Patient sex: F
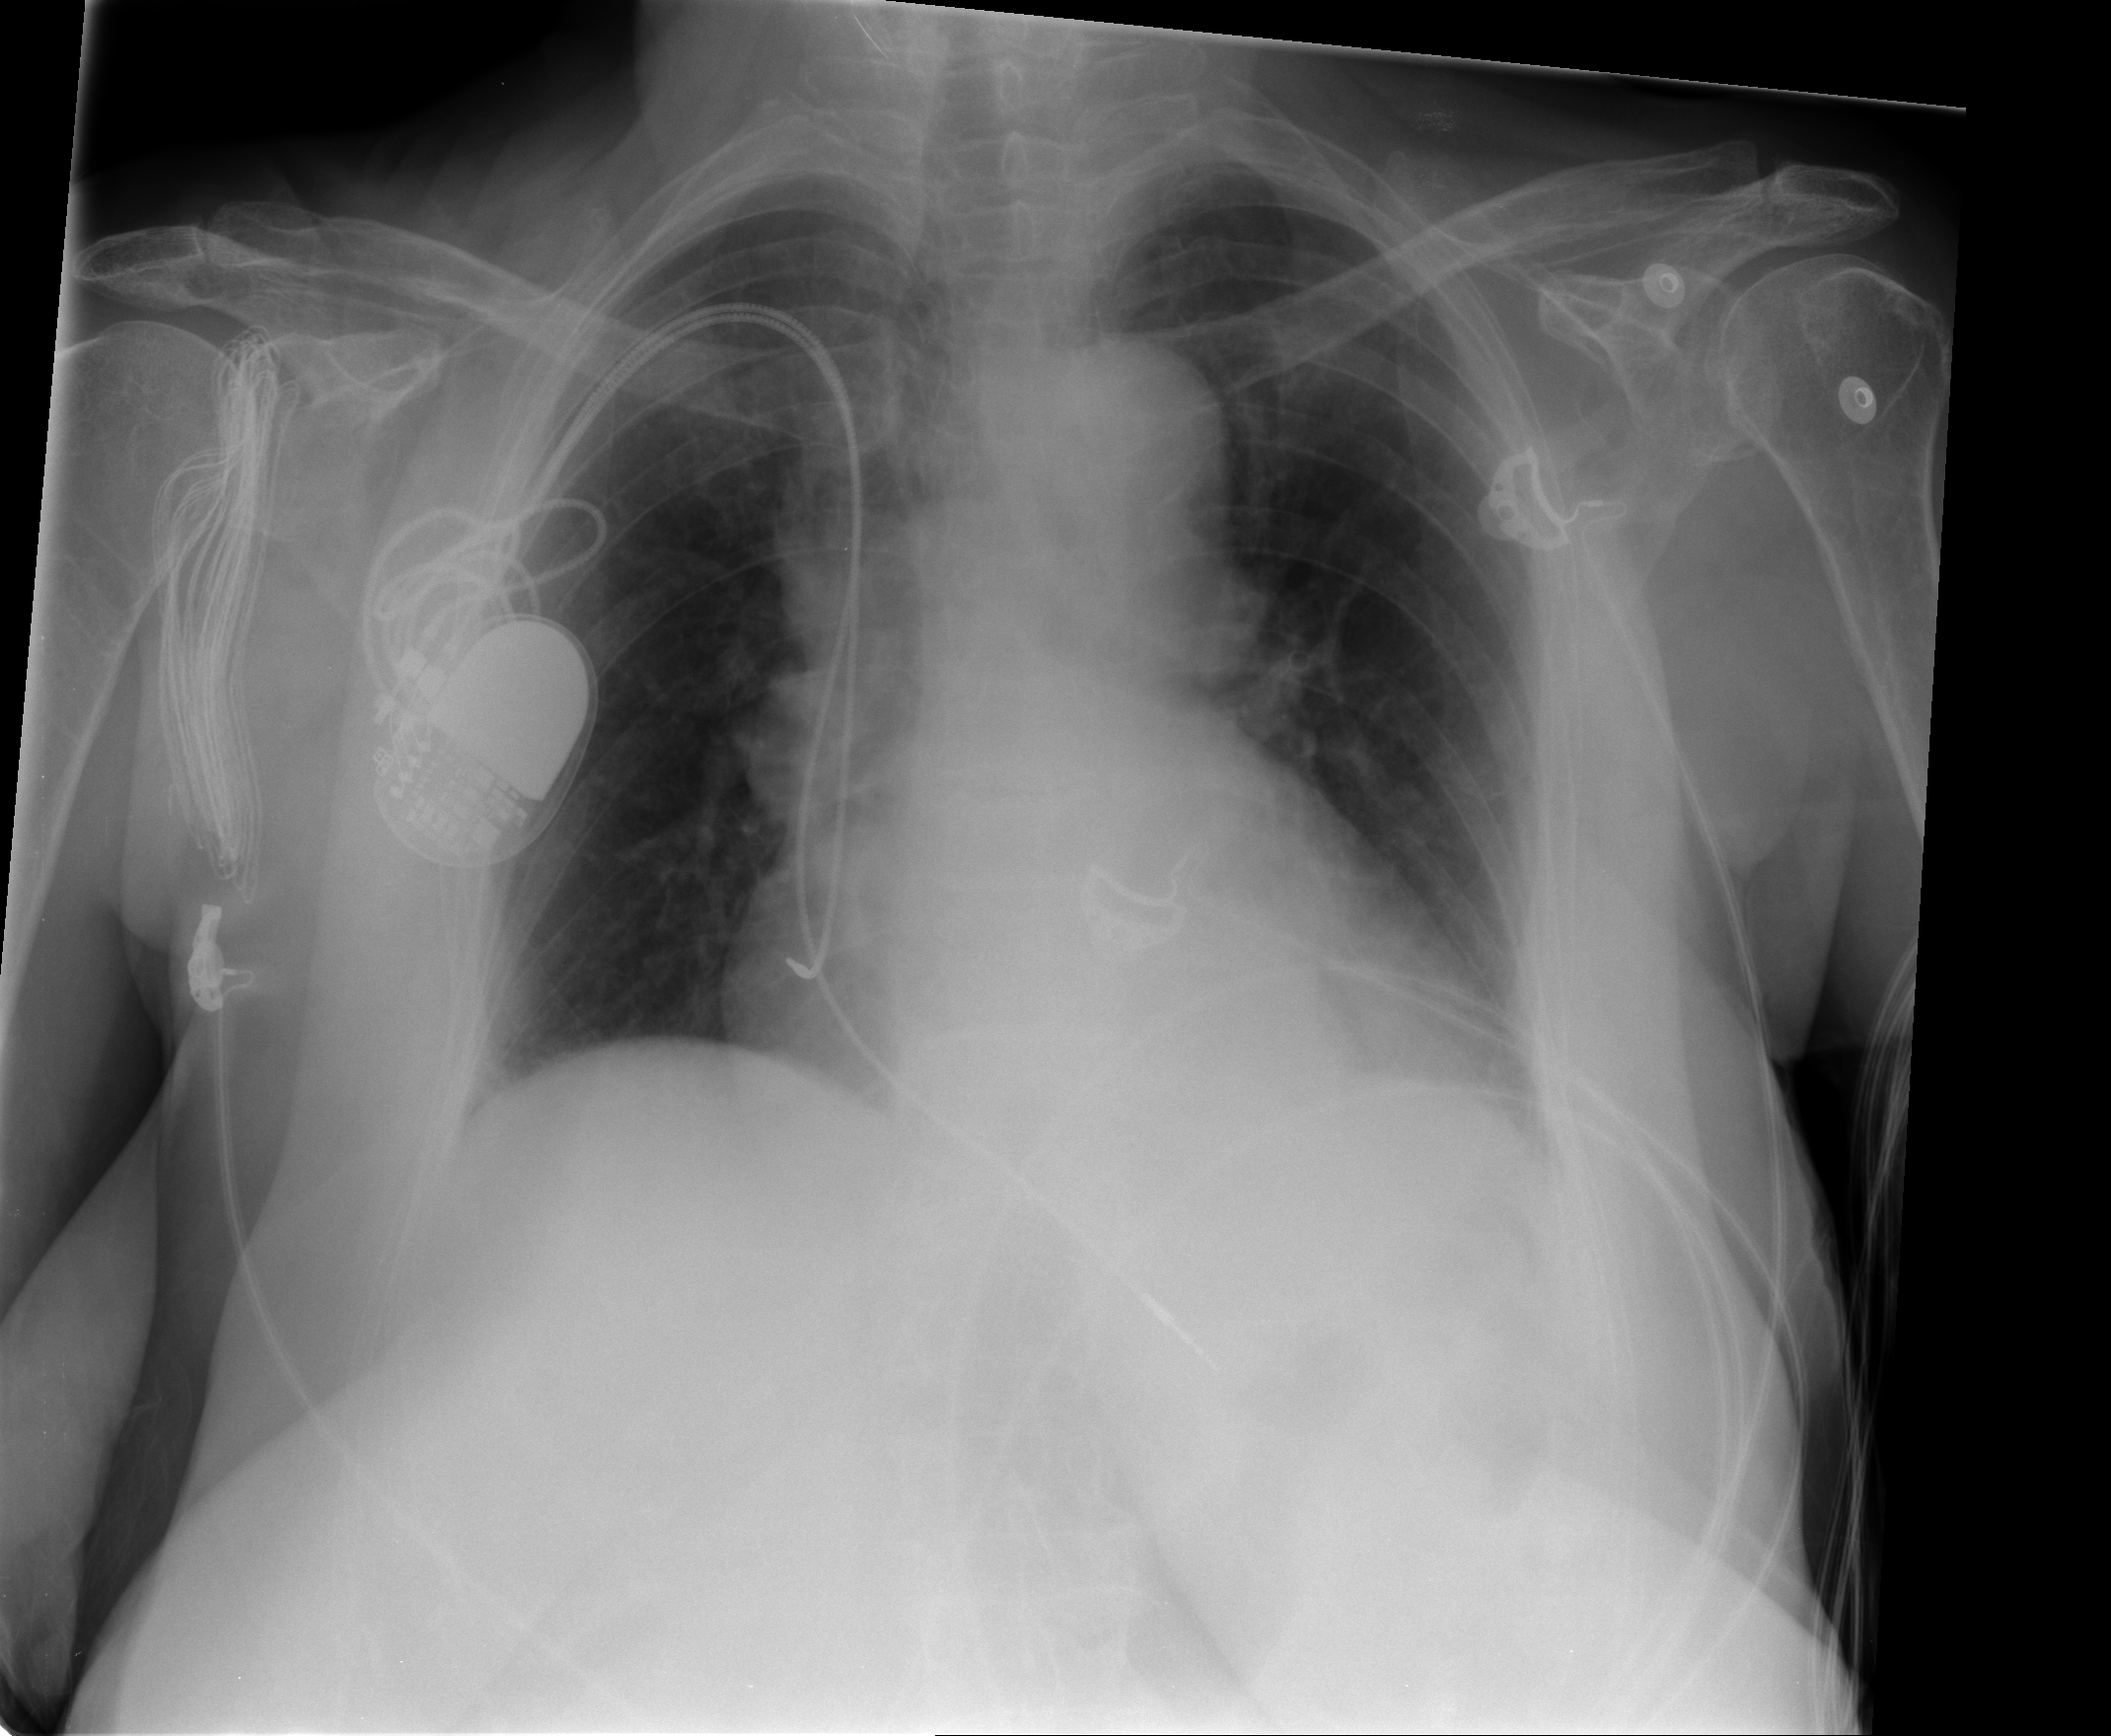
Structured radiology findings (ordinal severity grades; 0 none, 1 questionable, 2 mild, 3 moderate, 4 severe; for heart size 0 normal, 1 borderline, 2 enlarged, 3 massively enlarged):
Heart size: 2
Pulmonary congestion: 0
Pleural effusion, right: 0
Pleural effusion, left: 0
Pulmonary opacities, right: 0
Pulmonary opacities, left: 0
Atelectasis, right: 2
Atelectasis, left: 1